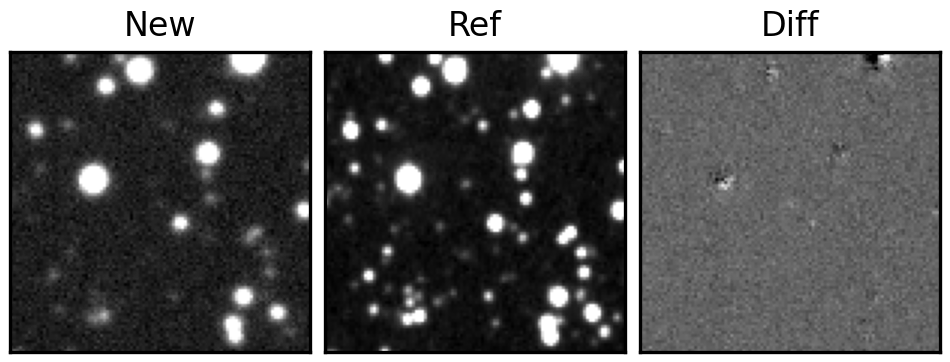
Label: real